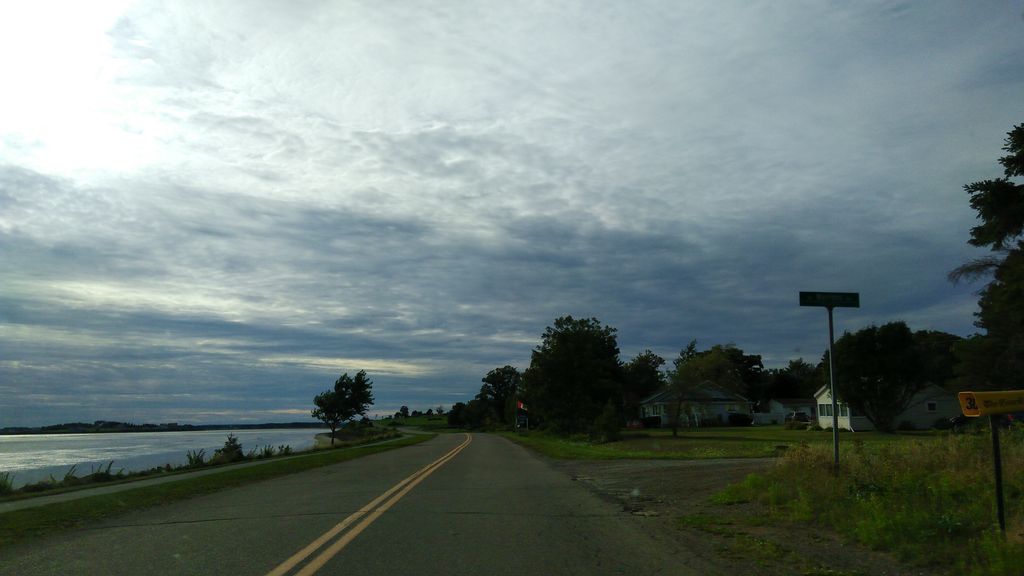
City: charlottetown